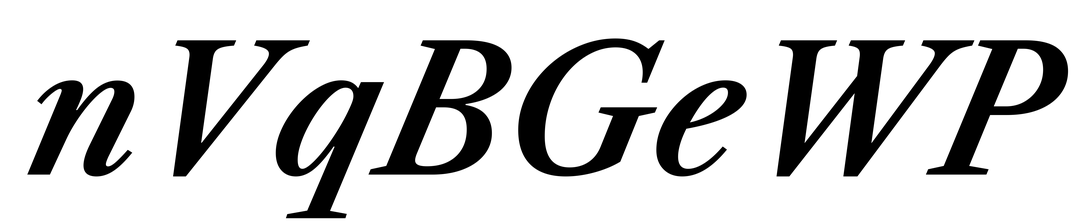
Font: LibreCaslonText-Italic_SemiBold_Italic